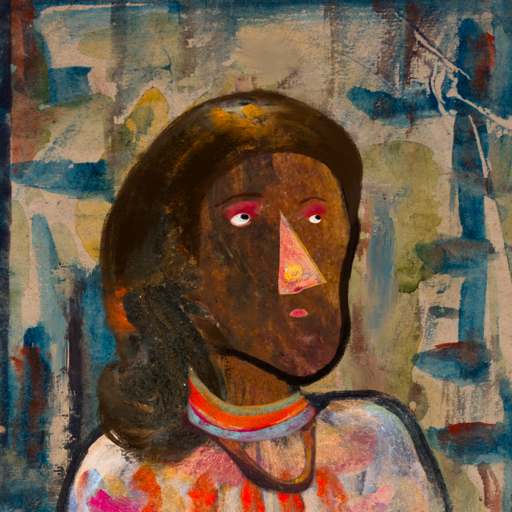
Background: Orphan, Head And Neck Side: Mosgoul, Face Side: Irani, Bust: Childish, Hair Side: Gypsy_Queen, Head Accessory: Blank, Second Necklace: Comrade, Necklace: Sisters, Baby: Blank